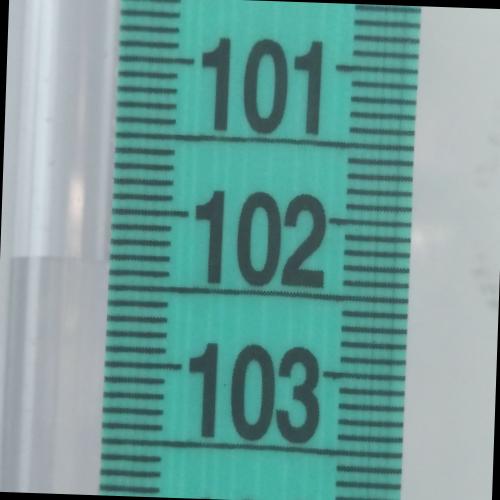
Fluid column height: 102.3 cm